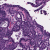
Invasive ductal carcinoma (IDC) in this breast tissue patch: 1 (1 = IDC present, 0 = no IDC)